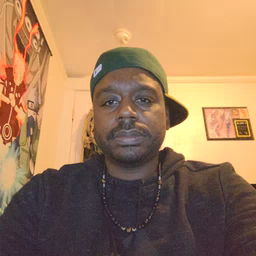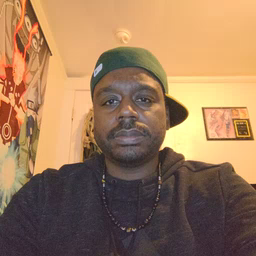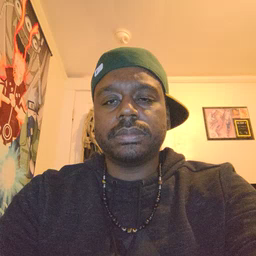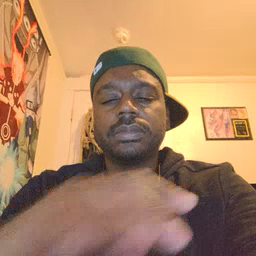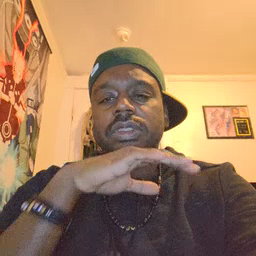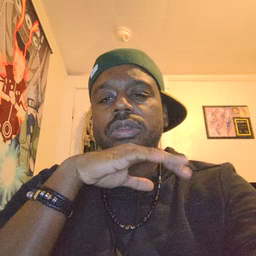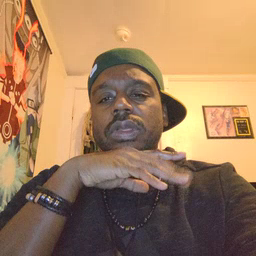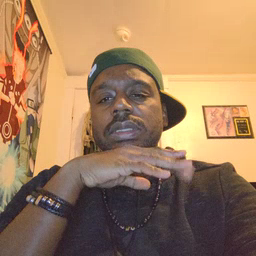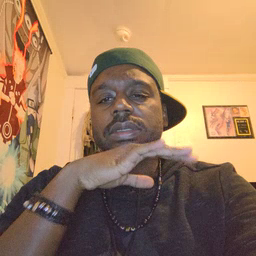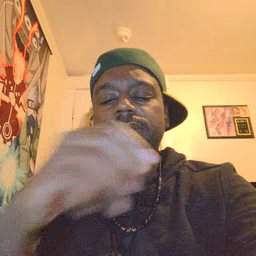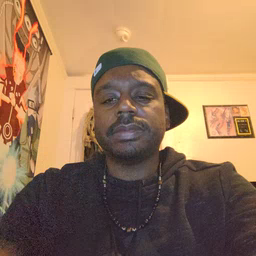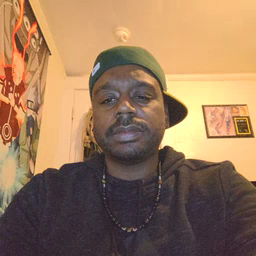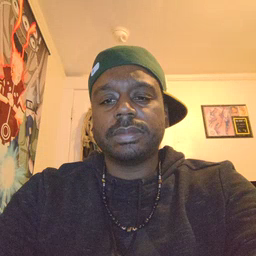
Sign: dirty